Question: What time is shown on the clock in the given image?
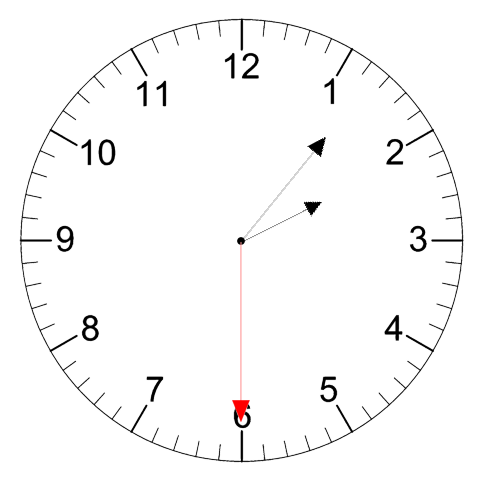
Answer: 02:06:30